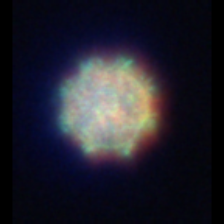
Taxon: Ciliates
Group: Other